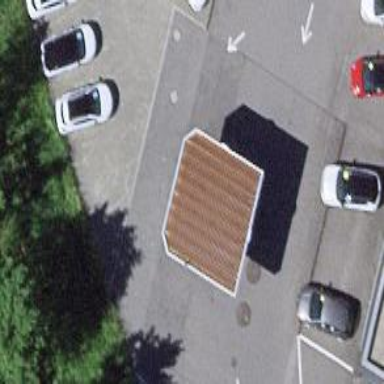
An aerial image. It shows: Building housing fuel station.